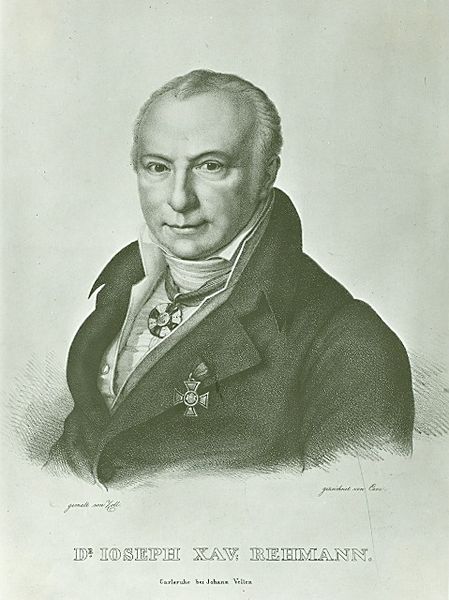
Titel: Joseph Xaver Rehmann
Künstler: Oeri
Standort: Karlsruhe
Institution: Staatliche Kunsthalle Karlsruhe
Schlagwörter: kopf, mann, weiß, frisur, grau, mund, nase, ohr, schwarz, stirn, zeichnung, blick, schal, anzug, hemd, jacke, augen, band, gesicht, kragen, mensch, bildnis, blicken, herr, portrait, porträt, schauen, signatur, auge, haare, mantel, adel, kaufmann, brustbild, kinn, knopf, kontrast, vornehm, rund, lächeln, schrift, halsband, kette, grafik, graphik, könig, frack, glatze, halstuch, deutsch, edel, knöpfe, dreiviertelprofil, jackett, oberkörper, revers, sakko, weste, lächelnd, halskette, striche, foto, name, dunkelgrau, unterschrift, buch, kreuz, druck, druckgraphik, schraffur, radierung, stich, lithografie, text, abzeichen, orden, stehkragen, kranz, fürst, halbglatze, biedermeier, stirnglatze, anhänger, struktur, haaransatz, halsbinde, medaille, freundlich, eisernes kreuz, joseph, latein, graue haare, mittleres alter, klug, xaver, eichhörnchen, auszeichnung, malteserkreuz, ritterorden, starren, verdienstkreuz, rettungsring, ann, aufgeweckt, durchdringend, 19. jahrhundert, 19 jahrhundert, 19. jhd, poirtrait, scwarzweiß, eisernes, diplomat, rehmann, joseph rehmann, reibmann, joseph xaver rehmann, kreuz mantel, spitzmaus, spitzbübisch, läheln, wiener kongreß, rebmann, xavier